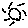
Label: sun